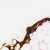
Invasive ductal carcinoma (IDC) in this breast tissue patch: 0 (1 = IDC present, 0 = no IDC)